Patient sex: M
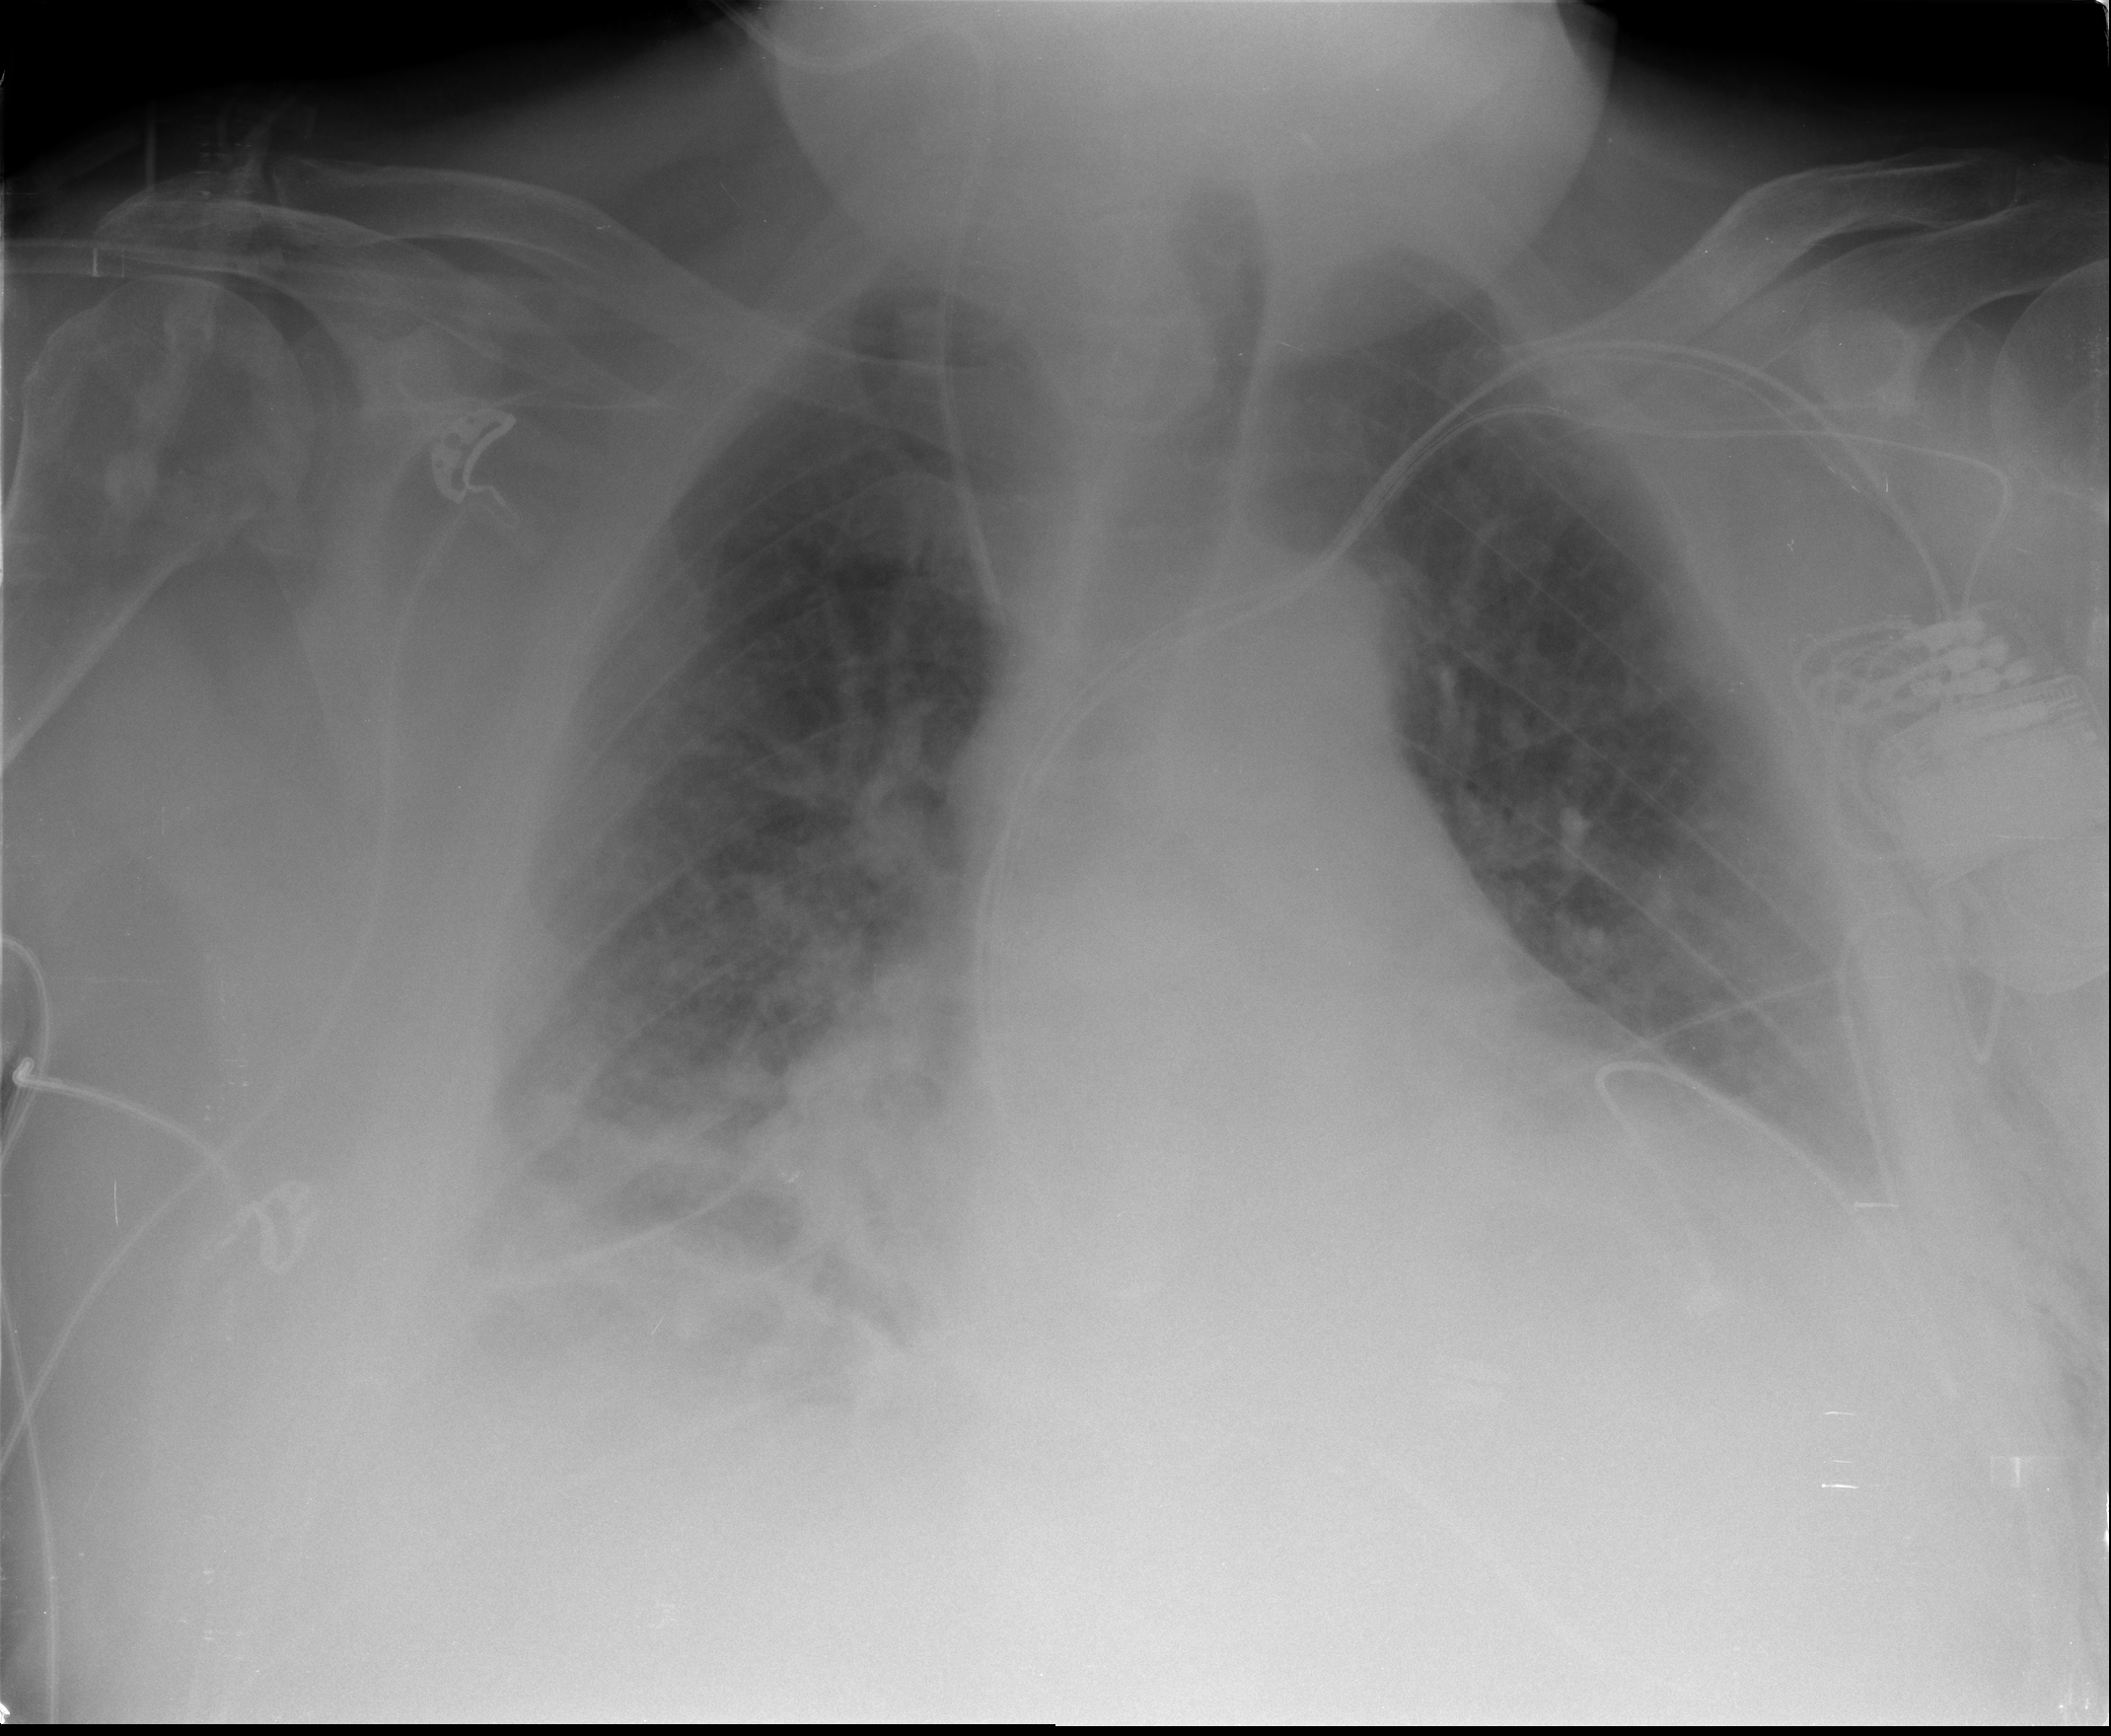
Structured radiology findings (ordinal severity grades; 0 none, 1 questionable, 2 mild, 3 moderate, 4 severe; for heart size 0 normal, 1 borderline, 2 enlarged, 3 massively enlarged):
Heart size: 2
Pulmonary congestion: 2
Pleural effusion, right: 2
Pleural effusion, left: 2
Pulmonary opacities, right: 1
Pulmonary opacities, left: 1
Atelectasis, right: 2
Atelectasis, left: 2